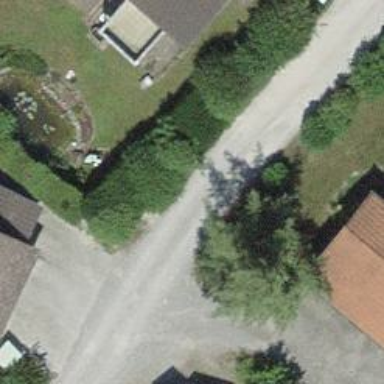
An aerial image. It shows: Residential road surfaced with fine gravel.